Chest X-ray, AP view. Patient: 14 years old, sex M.
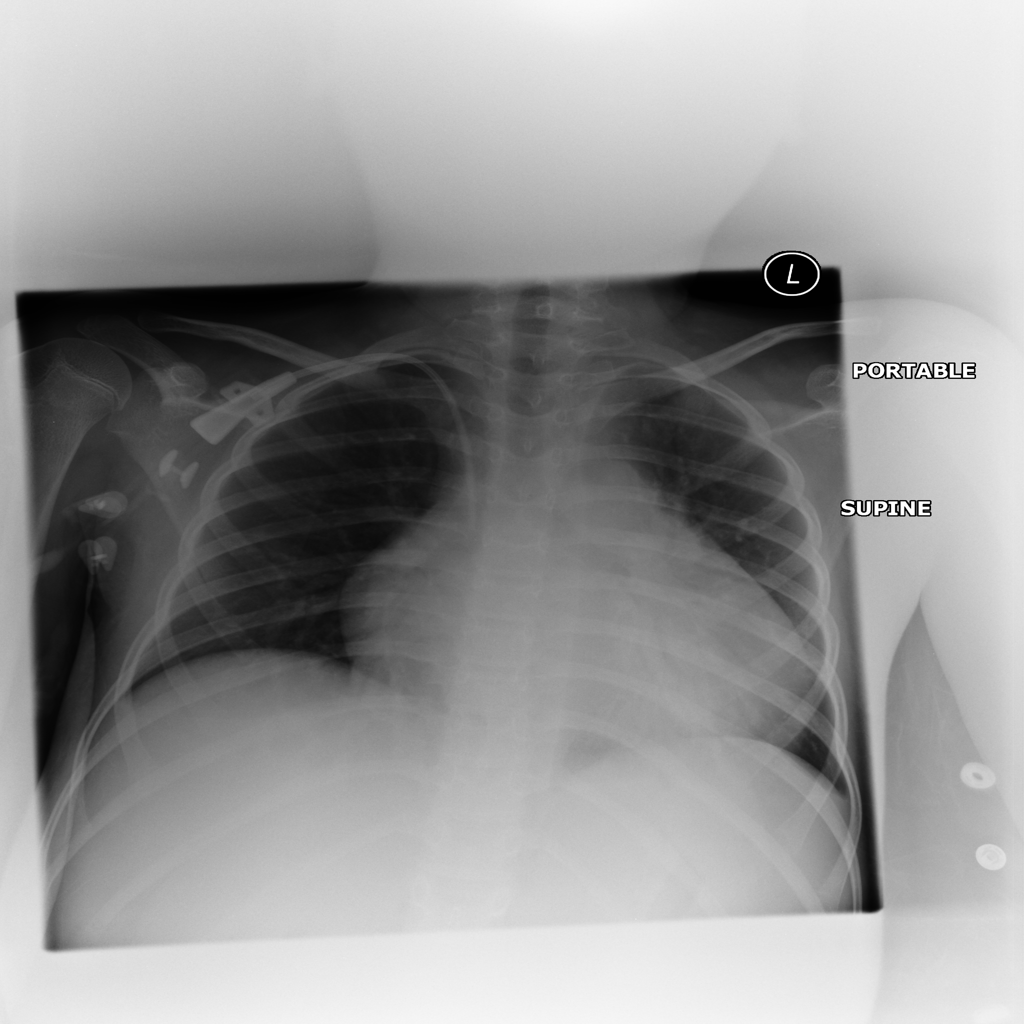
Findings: Cardiomegaly, Effusion